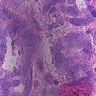
Metastatic tissue present: yes